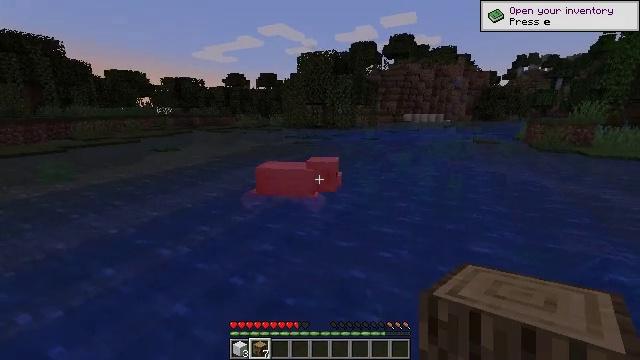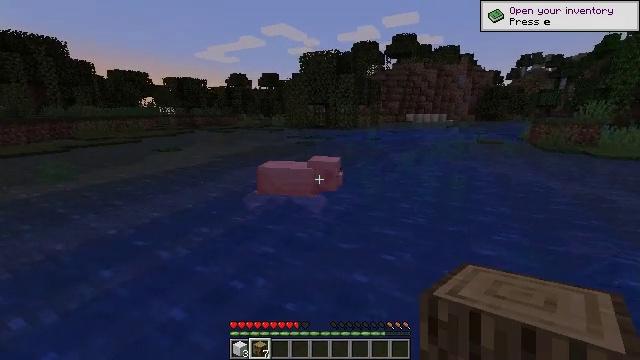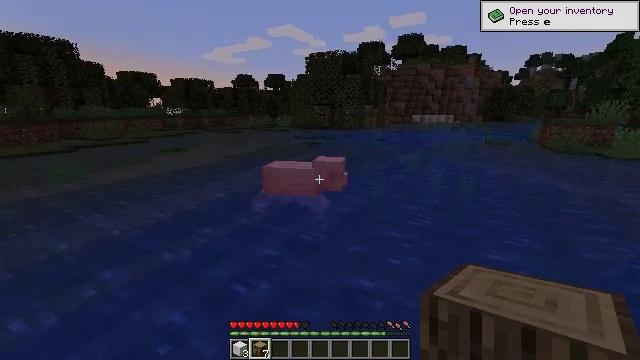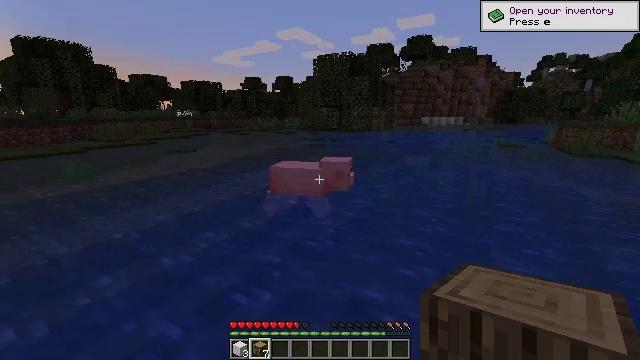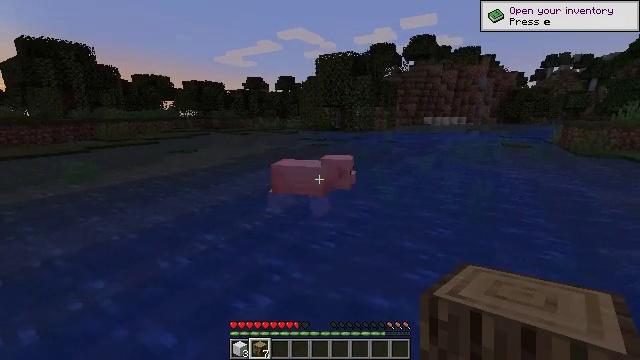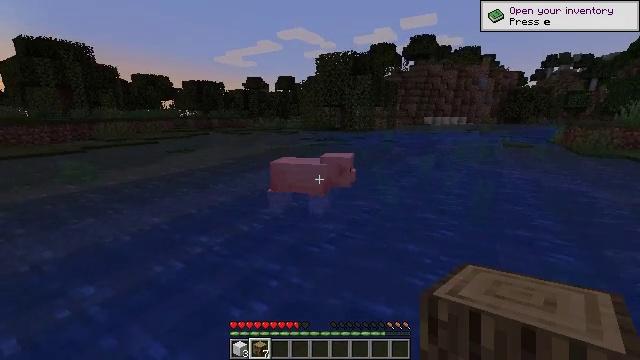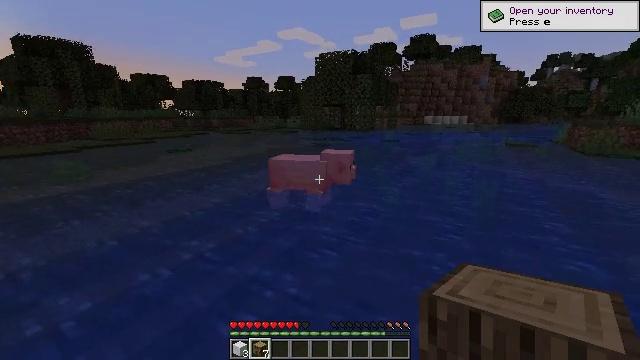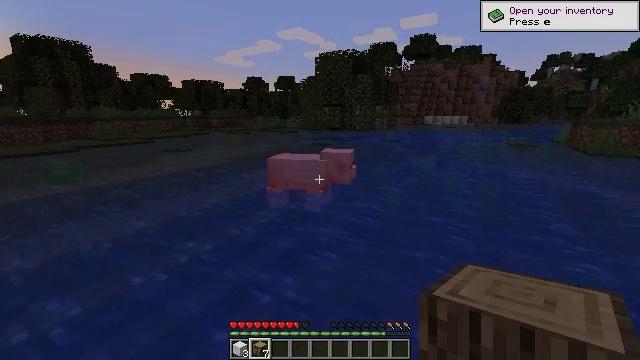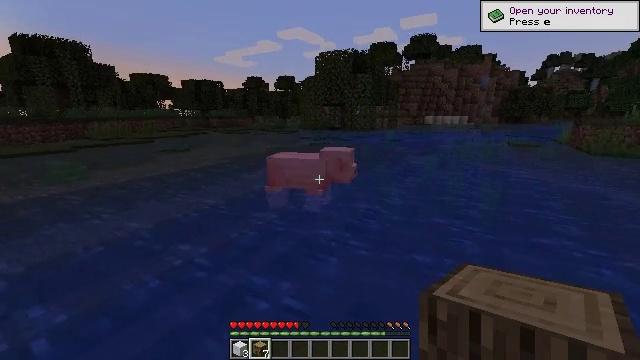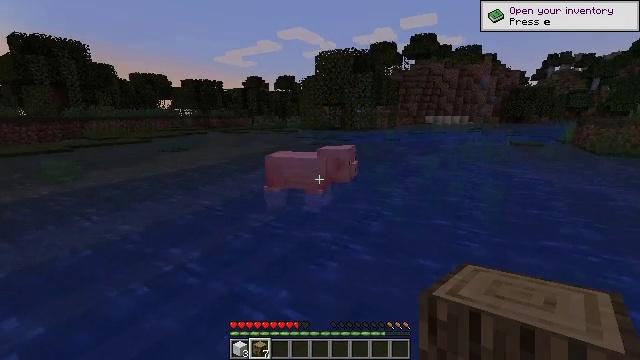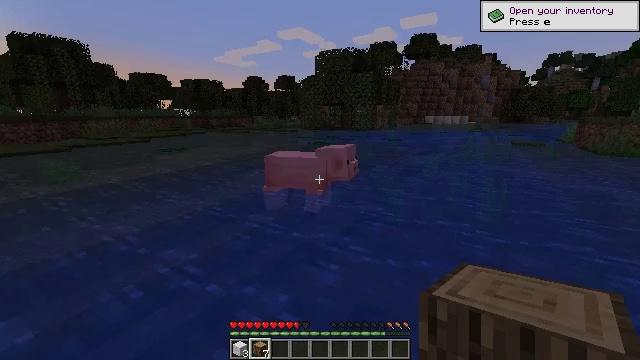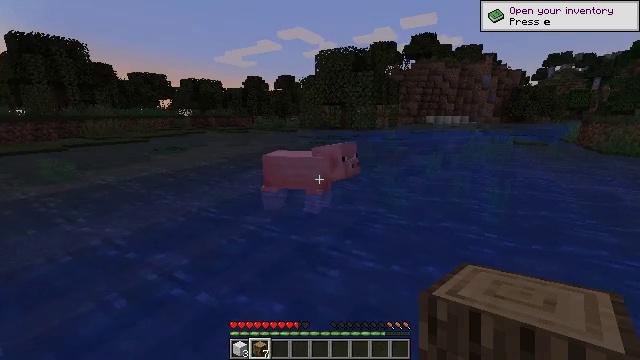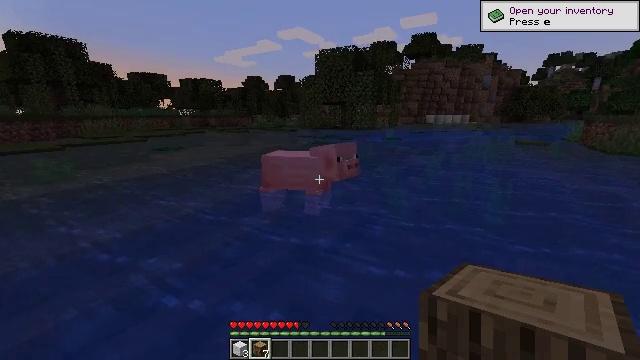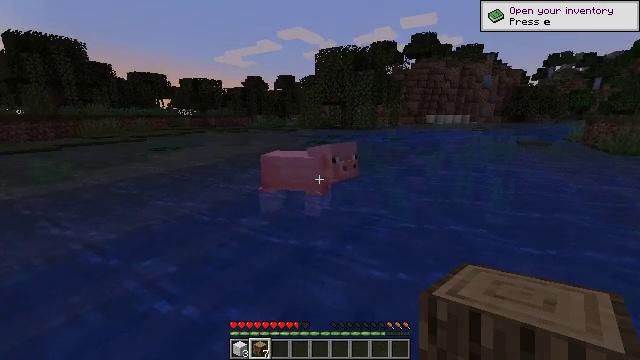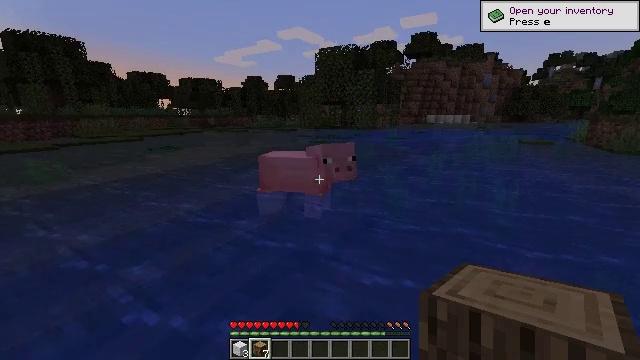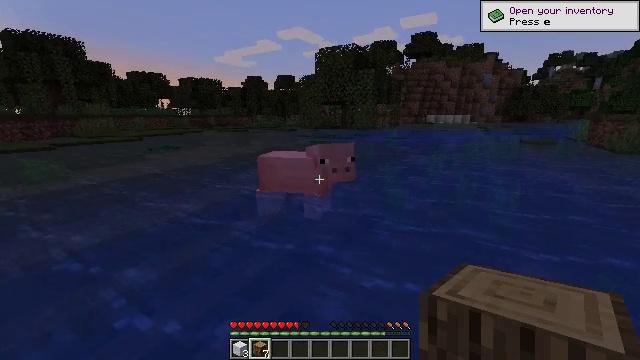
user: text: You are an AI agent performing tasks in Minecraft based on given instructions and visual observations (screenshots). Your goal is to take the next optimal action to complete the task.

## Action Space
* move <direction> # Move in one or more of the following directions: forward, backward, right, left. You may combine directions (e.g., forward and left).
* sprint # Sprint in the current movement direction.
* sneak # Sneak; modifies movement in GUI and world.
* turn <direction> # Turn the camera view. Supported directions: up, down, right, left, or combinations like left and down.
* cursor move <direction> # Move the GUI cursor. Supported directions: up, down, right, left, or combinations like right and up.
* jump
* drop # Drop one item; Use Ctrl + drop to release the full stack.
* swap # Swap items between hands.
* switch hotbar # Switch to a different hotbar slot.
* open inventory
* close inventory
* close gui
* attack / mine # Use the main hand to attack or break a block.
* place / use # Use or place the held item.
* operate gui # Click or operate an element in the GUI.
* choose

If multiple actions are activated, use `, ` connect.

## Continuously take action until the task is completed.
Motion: motion action
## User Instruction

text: Kill mobs.
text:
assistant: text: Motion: move forward
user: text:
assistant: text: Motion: move forward, turn left
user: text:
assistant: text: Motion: move forward, turn left
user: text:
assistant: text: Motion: move forward
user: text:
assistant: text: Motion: move forward
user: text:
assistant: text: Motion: move forward
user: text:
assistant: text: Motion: move forward
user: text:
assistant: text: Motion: move forward
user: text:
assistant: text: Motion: move forward
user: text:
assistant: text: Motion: move forward
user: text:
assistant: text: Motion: move forward
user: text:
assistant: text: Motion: move forward
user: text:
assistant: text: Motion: move forward
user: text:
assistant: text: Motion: move forward
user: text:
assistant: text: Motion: move forward
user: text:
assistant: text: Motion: move forward
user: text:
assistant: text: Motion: move forward
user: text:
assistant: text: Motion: move forward, turn up
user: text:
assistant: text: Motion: move forward, turn left and up
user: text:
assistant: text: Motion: move forward
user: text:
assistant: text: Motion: move forward
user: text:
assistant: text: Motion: move forward
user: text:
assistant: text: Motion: move forward
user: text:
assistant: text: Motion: move forward, turn left
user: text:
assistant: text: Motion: move forward
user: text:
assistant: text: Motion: move forward
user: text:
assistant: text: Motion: move forward
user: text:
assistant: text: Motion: move forward
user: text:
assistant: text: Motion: move forward
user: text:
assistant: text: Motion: move forward, attack / mine